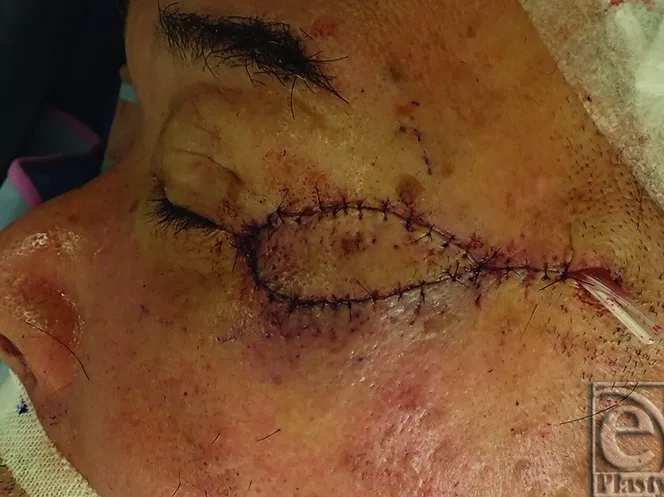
The lateral orbital flap covering the defect.
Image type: medical_photograph (other_medical_photograph)